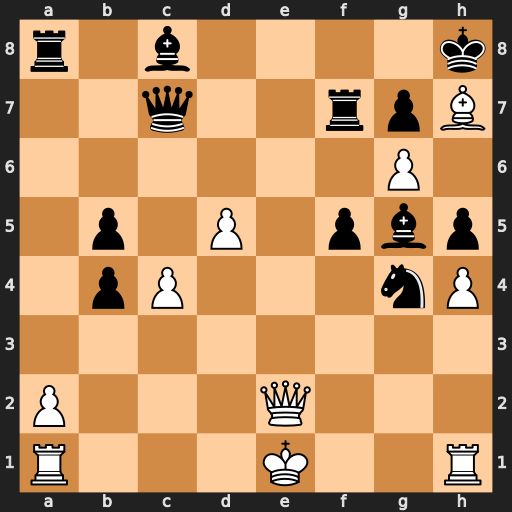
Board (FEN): r1b4k/2q2rpB/6P1/1p1P1pbp/1pP3nP/8/P3Q3/R3K2R
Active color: w
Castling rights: KQ
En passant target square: -
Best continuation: Qe8+ Rf8 Qxf8#